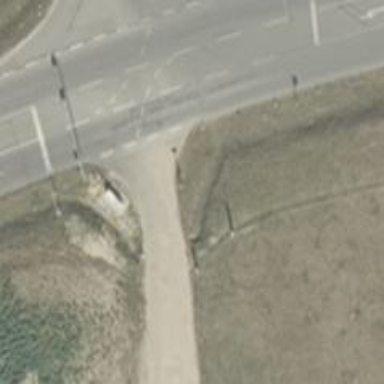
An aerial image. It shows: Road with traffic signals.